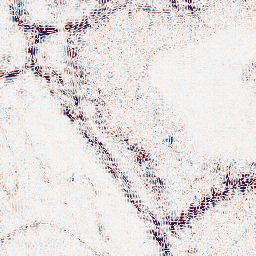
Category: wavelet
Decomposition family: wavelet_dwt
Decomposition parameters: wavelet: db8
level: 2
Upsampling method: nearest
Upsampling parameters: scale: 2
Upsampling scale: 2